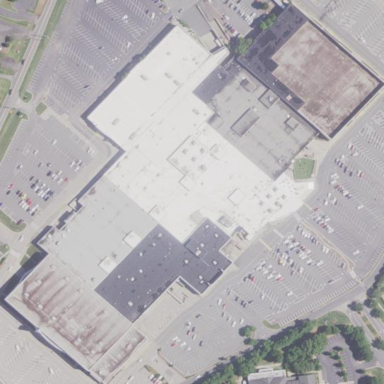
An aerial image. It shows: Mall building.